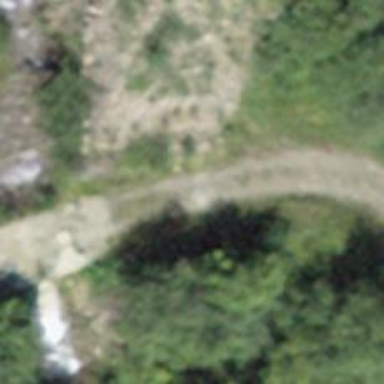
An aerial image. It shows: Track road on bridge.